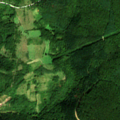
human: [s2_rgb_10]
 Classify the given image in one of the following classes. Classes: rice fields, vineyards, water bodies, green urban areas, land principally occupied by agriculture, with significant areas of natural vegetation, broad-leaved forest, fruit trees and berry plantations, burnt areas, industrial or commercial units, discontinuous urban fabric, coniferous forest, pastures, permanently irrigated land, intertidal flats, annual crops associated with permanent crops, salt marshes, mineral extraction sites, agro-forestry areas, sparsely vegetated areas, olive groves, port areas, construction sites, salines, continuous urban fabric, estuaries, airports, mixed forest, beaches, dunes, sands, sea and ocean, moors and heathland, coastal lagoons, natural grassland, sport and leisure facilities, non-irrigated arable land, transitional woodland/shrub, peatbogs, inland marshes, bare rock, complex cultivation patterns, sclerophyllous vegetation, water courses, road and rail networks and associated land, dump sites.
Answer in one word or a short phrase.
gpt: complex cultivation patterns, land principally occupied by agriculture, with significant areas of natural vegetation, broad-leaved forest, coniferous forest, mixed forest